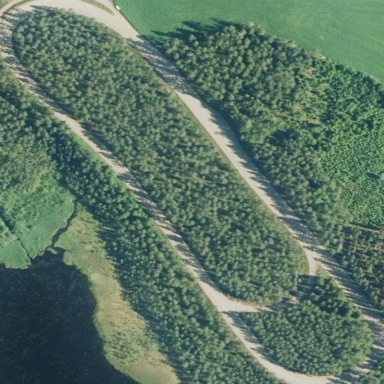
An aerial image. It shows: Bridleway.